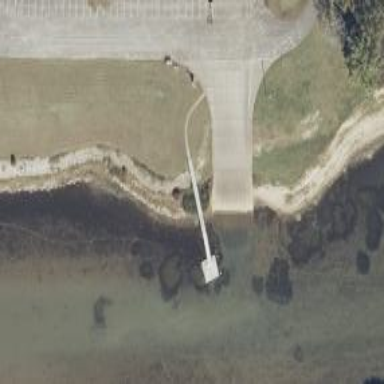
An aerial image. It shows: Slipway on leisure land.